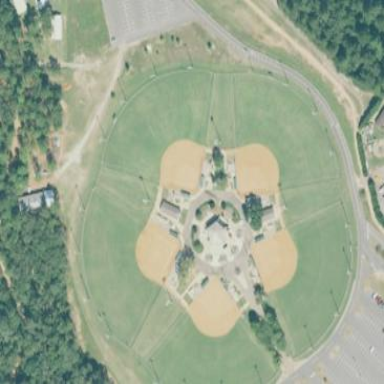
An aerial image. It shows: Softball pitch for leisure and sport activities.